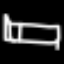
Label: bed